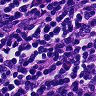
Metastatic tissue present: no